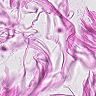
Metastatic tissue present: no